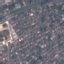
Land use / land cover: Residential